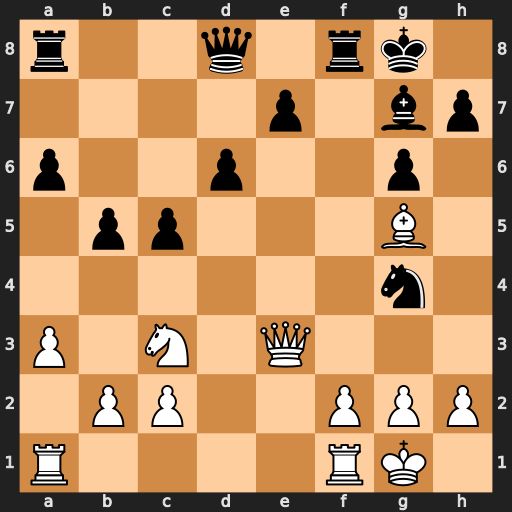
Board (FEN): r2q1rk1/4p1bp/p2p2p1/1pp3B1/6n1/P1N1Q3/1PP2PPP/R4RK1
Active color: w
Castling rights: -
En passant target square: -
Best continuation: Qe6+ Rf7 Qxg4